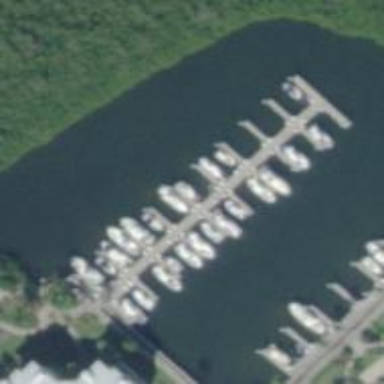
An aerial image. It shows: Marina surrounded by water.